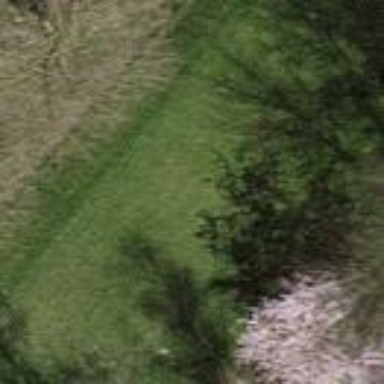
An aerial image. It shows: Golf tee on grassy land.